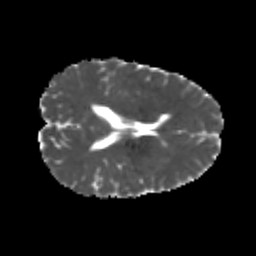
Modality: MD
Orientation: axial
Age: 25
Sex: female
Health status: healthy
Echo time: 0.074 s